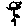
Label: flower